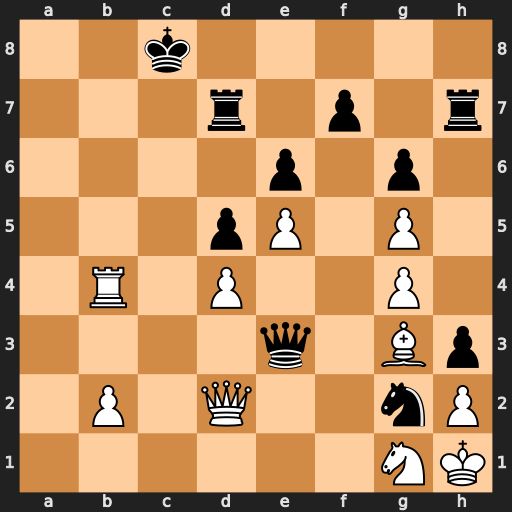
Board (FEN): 2k5/3r1p1r/4p1p1/3pP1P1/1R1P2P1/4q1Bp/1P1Q2nP/6NK
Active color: w
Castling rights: -
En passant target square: -
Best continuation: Qc2+ Rc7 Qa4 Rh8 Qa6+ Kd7 Qd6+